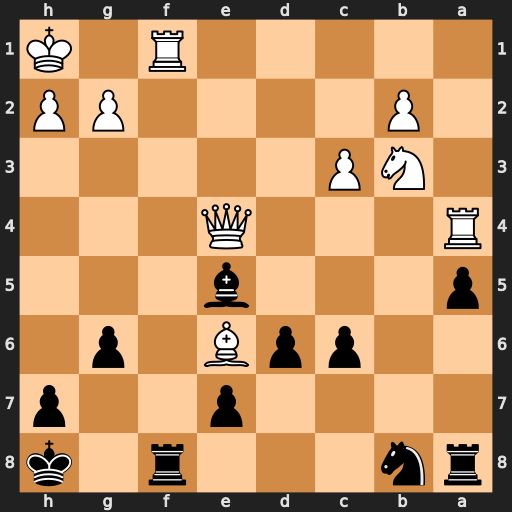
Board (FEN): rn3r1k/4p2p/2ppB1p1/p3b3/R3Q3/1NP5/1P4PP/5R1K
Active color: b
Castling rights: -
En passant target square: -
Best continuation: Rxf1#